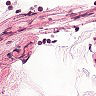
Metastatic tissue present: no